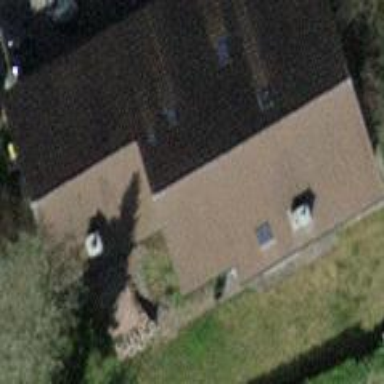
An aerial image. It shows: Detached building with gabled tile roof.